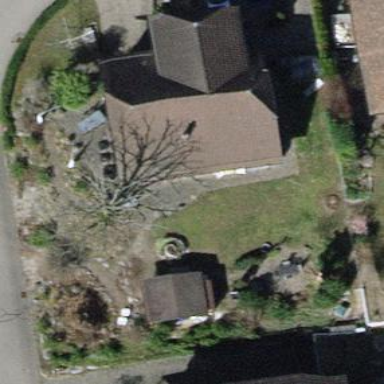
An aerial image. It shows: House with hipped roof.